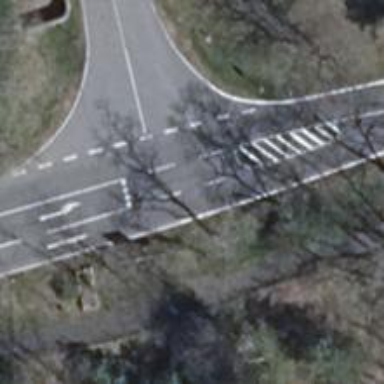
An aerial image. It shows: Unclassified road with asphalt surface.